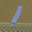
Label: 1